Field crop: maize
Growth stage: 2
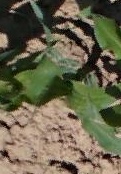
Species: maize